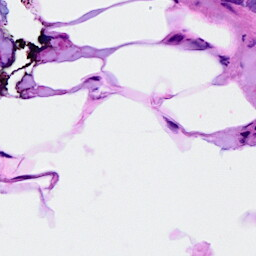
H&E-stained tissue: Breast